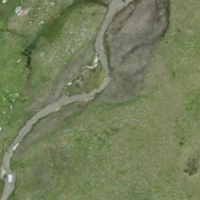
EUNIS habitat code: 26
Species observed at this site:
Oenanthe oenanthe
Anthus spinoletta